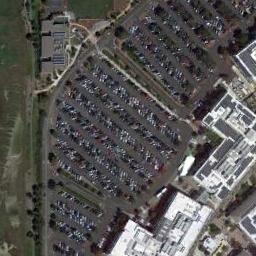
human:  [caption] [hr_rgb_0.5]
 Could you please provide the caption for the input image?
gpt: The parking lot is full of cars between buildings and grass .

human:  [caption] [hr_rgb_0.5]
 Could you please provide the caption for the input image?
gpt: A quarter of the vehicles in the parking lot are red .

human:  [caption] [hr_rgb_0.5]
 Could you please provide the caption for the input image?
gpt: There are many different colored cars in the parking lot .

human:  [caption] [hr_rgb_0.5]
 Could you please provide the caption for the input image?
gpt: The parking lot has lots of cars arranged neatly in lines and several buildings are next to the parking lot .

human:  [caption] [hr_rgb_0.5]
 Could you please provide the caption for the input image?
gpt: There are some white buildings beside the parking lot with hundreds of cars .